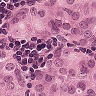
Metastatic tissue present: yes